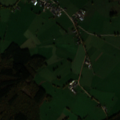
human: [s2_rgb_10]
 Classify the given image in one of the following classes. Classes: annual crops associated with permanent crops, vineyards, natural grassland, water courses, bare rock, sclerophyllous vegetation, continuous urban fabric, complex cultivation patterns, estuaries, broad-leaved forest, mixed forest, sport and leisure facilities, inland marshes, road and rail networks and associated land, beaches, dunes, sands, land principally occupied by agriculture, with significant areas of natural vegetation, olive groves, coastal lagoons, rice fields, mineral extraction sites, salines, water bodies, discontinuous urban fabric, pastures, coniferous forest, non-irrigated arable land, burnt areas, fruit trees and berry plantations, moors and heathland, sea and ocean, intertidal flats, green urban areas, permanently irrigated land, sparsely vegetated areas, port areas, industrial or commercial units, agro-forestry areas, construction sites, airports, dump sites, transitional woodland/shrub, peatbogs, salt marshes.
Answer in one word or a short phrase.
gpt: pastures, land principally occupied by agriculture, with significant areas of natural vegetation, mixed forest